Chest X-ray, PA view. Patient: 68 years old, sex M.
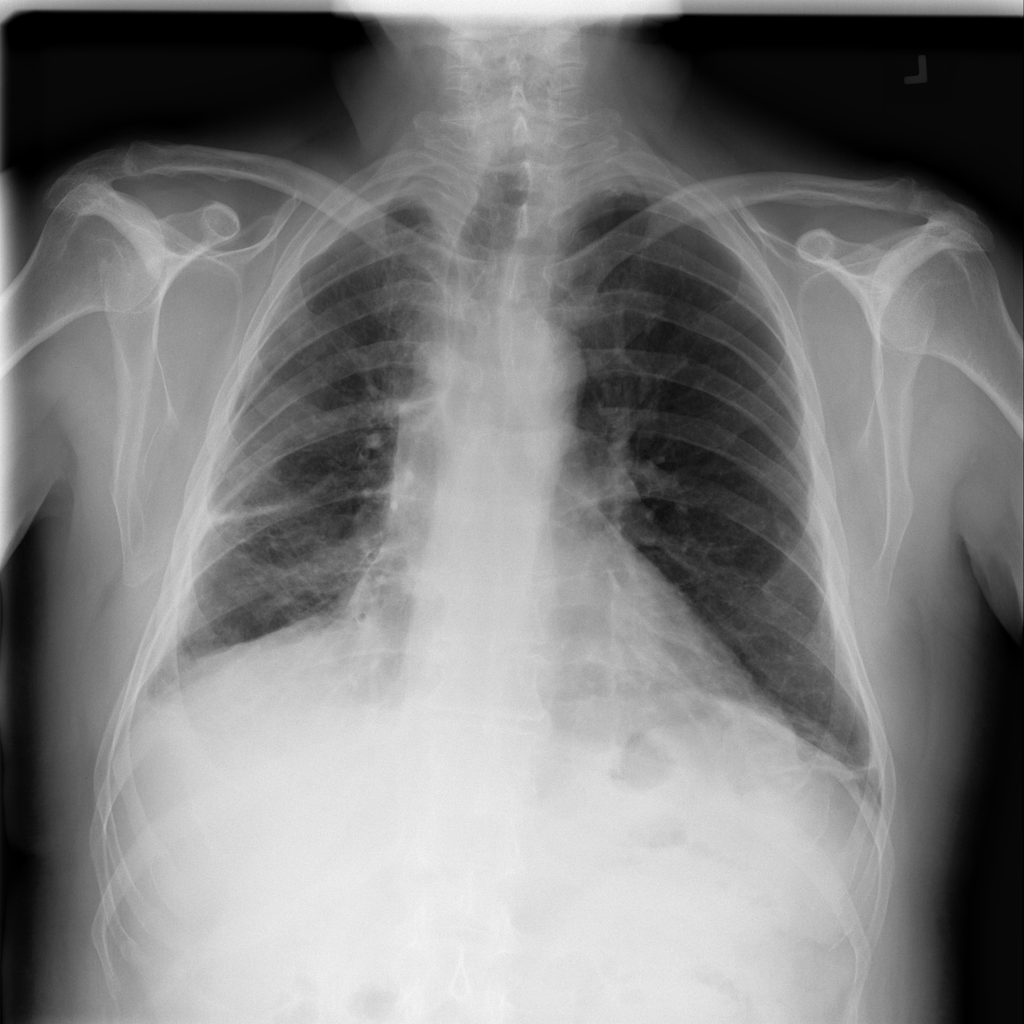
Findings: Atelectasis, Pleural_Thickening